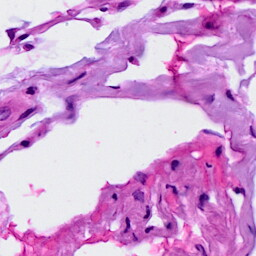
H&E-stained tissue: Breast